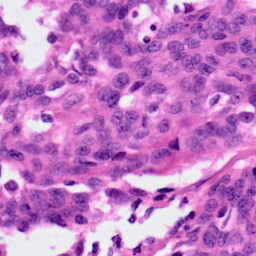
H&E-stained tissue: Ovarian